Question: I am trying to follow <URL>
'''
java -cp lib\jade.jar;classes jade.Boot -gui -agents ping1:examples.PingAgent.PingAgent
'''
I get this error:
'''
Usage: java [-options] class [args...]
(to execute a class)
or java [-options] -jar jarfile [args...]
(to execute a jar file)
...
-bash: classes: command not found
'''
I have set my environment variables like this:
'''
export CLASSPATH=$CLASSPATH:/Applications/jade/classes
export CLASSPATH=$CLASSPATH:/Applications/jade/lib/jade.jar
'''
and here is the hierarchy of the folders:

If you need some more information to understand the problem please let me know.
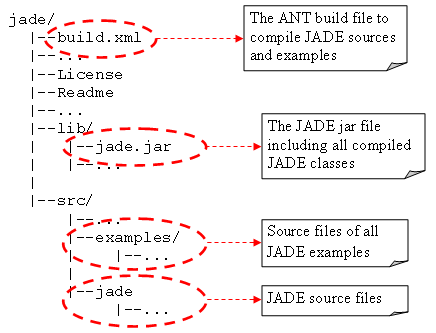
Answer: Try adding quotes around your class path: 'java -cp "lib\jade.jar;classes" ...'. Without them, bash interprets the semi colon as the start of a new command, which causes the error message '-bash: classes: command not found'
It just struck me that you of course are running in *nix. Then the path separator would be ':', not ';'. Then the quotes shouldn't even be needed. Semi colon is the path separator in Windows.